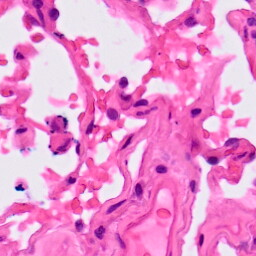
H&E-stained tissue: Lung